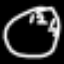
Label: clock